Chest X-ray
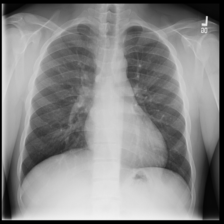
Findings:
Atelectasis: negative
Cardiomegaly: negative
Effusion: negative
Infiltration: negative
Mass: negative
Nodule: negative
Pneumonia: negative
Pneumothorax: negative
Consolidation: negative
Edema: negative
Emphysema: negative
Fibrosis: negative
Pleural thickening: negative
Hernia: negative